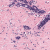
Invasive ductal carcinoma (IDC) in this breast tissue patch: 0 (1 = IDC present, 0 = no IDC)